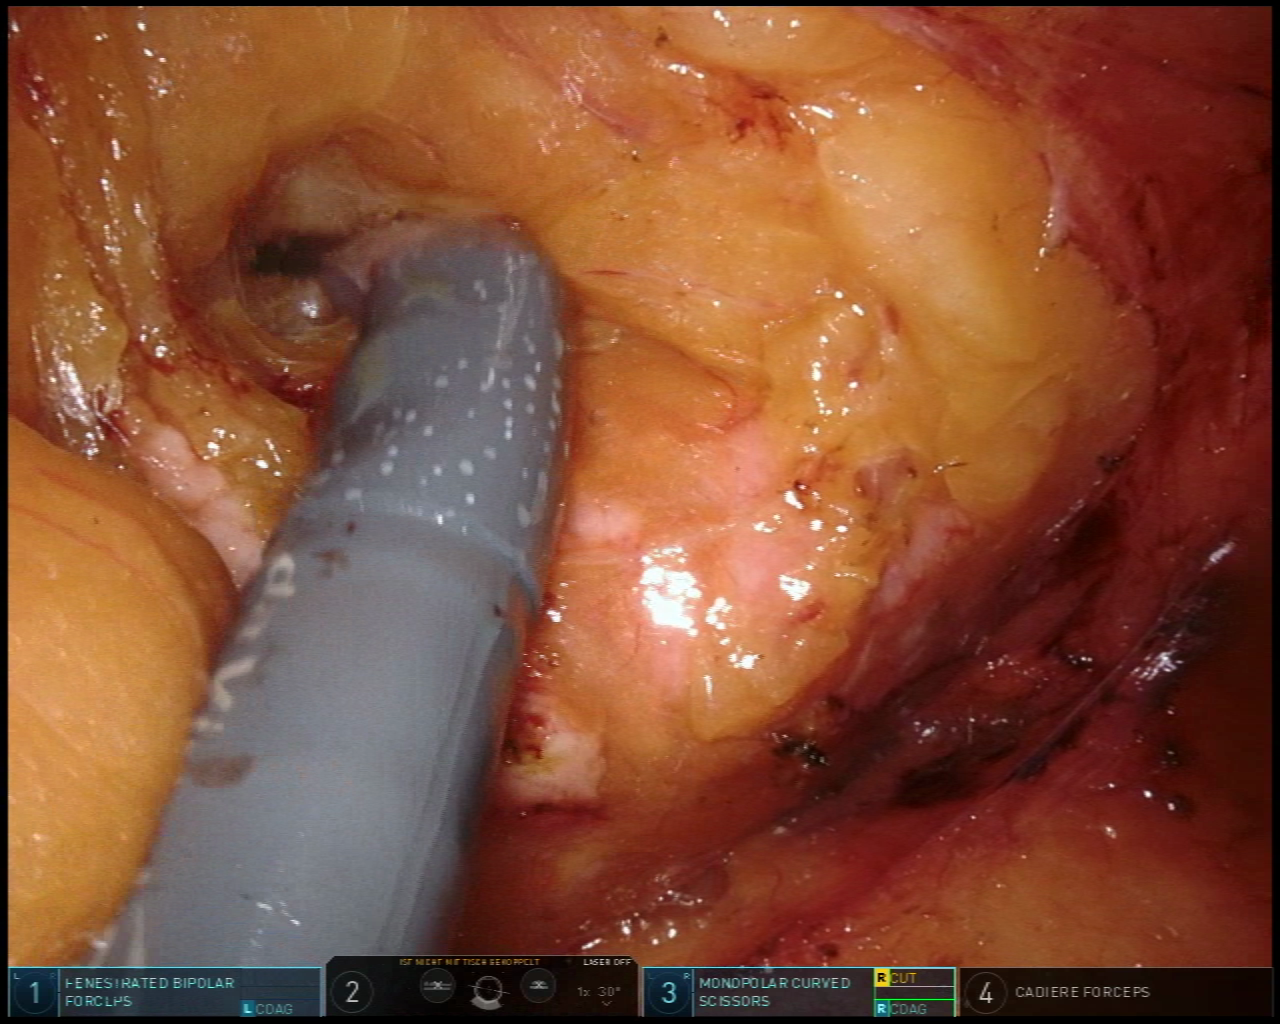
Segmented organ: pancreas
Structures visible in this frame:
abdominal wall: no
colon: no
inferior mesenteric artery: no
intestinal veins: no
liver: no
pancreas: yes
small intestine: no
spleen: no
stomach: no
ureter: no
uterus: no
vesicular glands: no